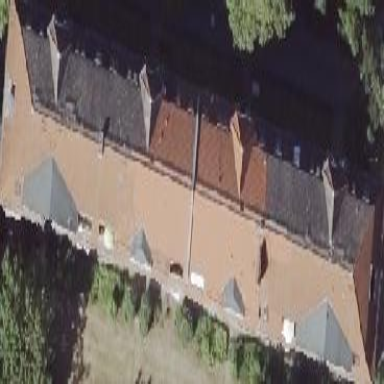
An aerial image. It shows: Hipped roof apartment building.